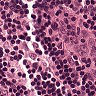
Metastatic tissue present: no